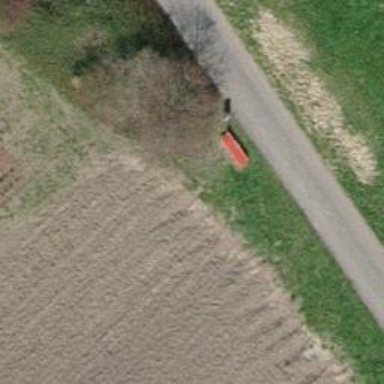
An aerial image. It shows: Red bench.